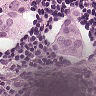
Metastatic tissue present: yes